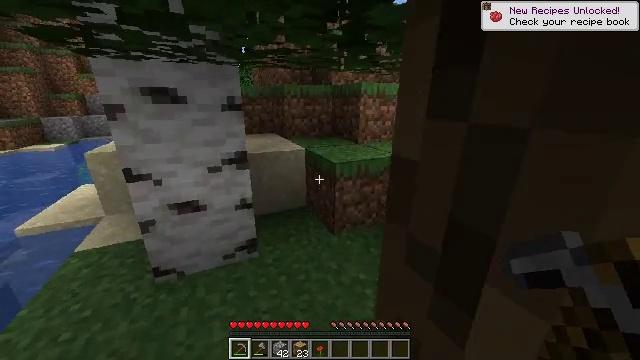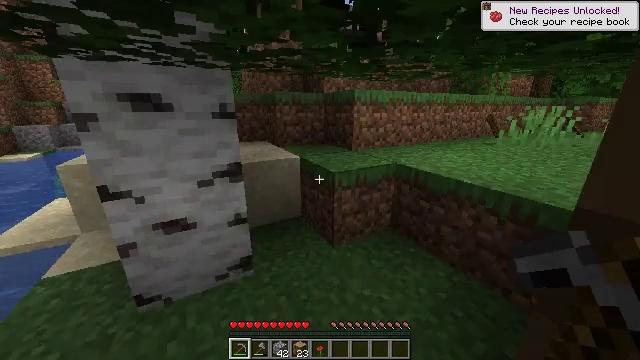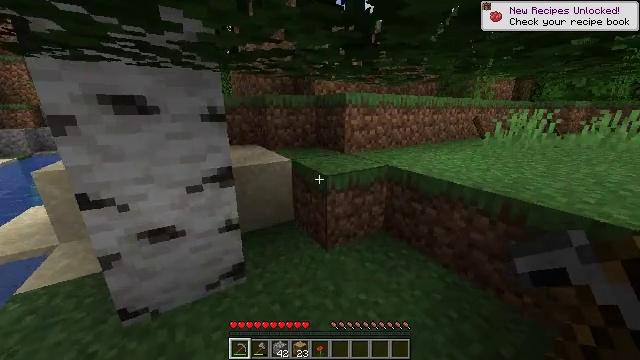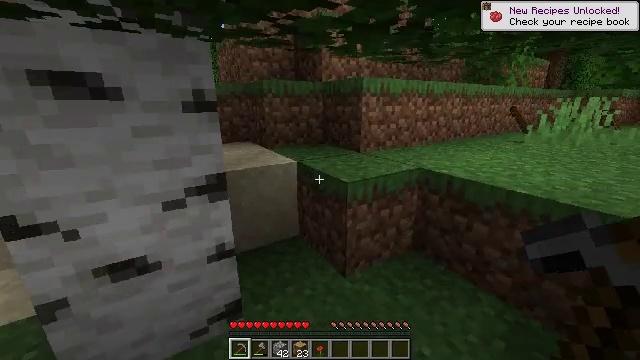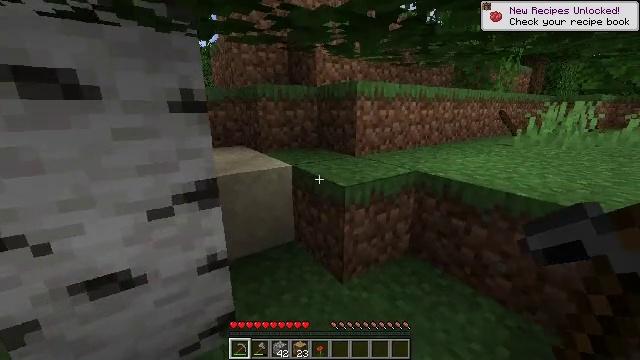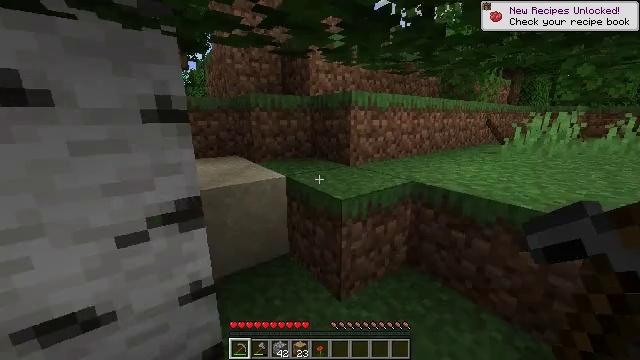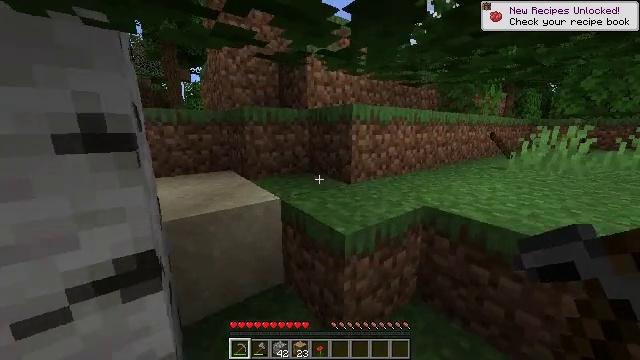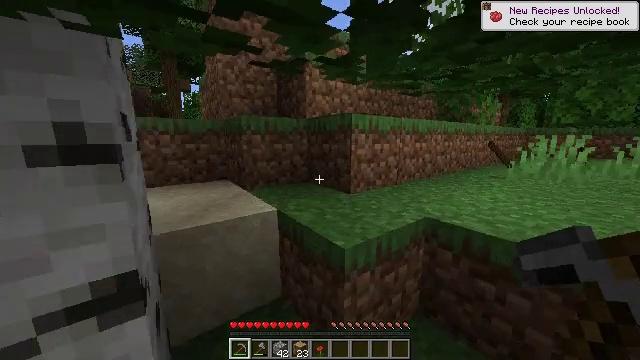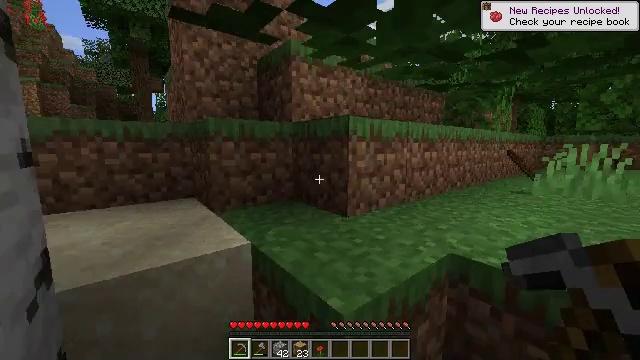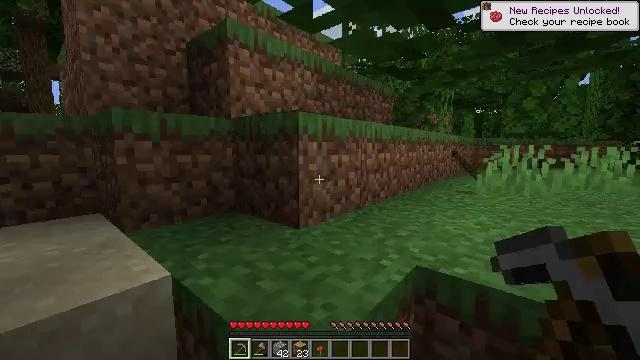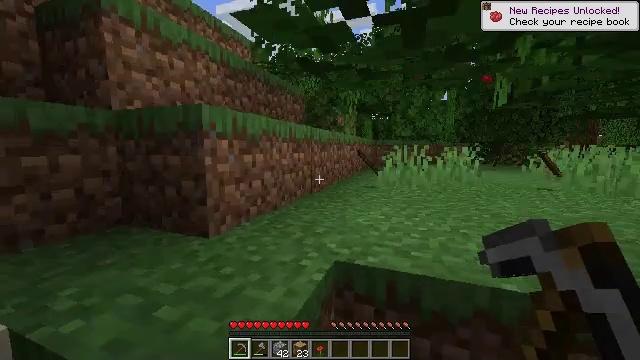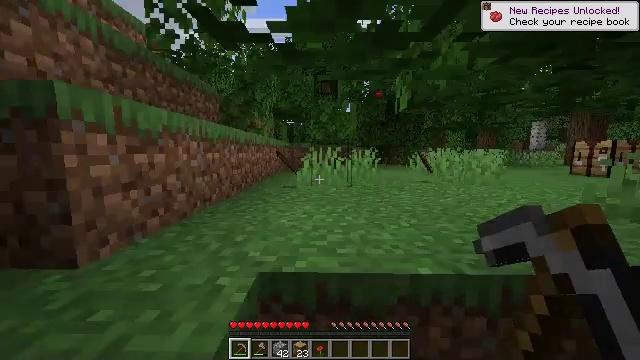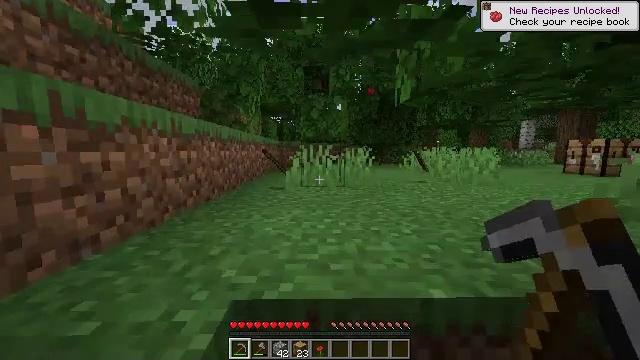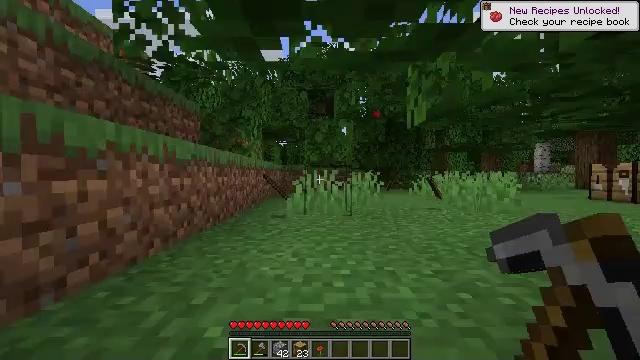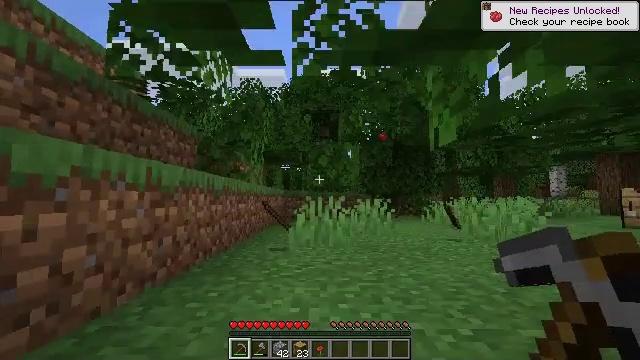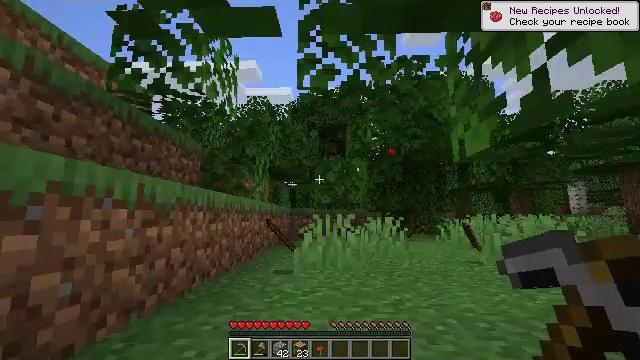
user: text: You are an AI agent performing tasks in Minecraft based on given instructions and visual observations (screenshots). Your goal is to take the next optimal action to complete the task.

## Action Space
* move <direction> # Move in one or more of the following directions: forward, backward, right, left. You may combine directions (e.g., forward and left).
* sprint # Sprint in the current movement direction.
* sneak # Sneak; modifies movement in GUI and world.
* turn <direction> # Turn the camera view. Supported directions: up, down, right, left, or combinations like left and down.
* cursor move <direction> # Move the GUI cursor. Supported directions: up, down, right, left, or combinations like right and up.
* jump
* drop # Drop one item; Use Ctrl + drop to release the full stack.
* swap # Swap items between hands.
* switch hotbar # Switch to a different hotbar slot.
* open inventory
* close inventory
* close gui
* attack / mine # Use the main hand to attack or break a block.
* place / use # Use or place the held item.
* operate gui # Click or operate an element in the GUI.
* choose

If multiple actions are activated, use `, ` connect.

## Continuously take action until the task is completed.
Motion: motion action
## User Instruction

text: Mine oak leaves.
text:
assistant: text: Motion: move forward, sprint, turn right and up
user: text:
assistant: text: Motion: move forward, turn right
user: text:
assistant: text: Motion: move forward
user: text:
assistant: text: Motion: move forward, turn right
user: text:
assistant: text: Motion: move forward, turn right and up
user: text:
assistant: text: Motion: move forward, turn up
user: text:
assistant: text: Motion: move forward, turn up
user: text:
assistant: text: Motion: move forward, turn right and up
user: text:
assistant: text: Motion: move forward, turn right
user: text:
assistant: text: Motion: move forward, turn right
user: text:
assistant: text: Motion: move forward, turn right
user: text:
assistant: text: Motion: move forward, turn right
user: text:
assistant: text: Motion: move forward, turn left and up
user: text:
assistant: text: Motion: move forward, turn up
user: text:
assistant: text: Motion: move forward, turn left and up
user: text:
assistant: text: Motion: move forward, turn left and up
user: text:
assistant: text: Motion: move forward, turn left and up
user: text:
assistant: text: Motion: turn left and up, attack / mine
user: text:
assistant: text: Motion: move left, turn up, attack / mine
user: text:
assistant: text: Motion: move left, turn right and up, attack / mine
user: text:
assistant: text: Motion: turn right and up, attack / mine
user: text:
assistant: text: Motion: turn right and up, attack / mine
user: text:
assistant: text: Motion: turn right and up, attack / mine
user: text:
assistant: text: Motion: turn right and up, attack / mine
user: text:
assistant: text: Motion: turn right and up, attack / mine
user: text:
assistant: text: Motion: attack / mine
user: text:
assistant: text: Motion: attack / mine
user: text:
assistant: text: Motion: attack / mine
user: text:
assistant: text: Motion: attack / mine
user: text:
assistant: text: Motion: turn right and up, attack / mine